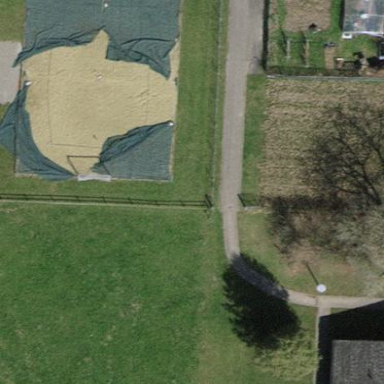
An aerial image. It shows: Sandy pitch for beach volleyball.